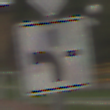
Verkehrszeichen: VerlaufVorfahrtsstrasse1
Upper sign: Vorfahrtsstrasse
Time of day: MorningAfternoon
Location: Outdoor (Suburban)
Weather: Overcast
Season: NotSpecified
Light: Natural